Question: Say I have a HTML page that looks like this:
That was created with this code:
'''
<body>
<input type="file" name="uploadFile" id="uploadFile" />
</body>
'''
Is there some way to make the textfield for the file path longer, so that I can read the entire path?
I've seen solutions such as <URL>, but it seems waaay to advanced for my needs.
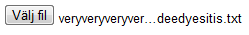
Answer: A 'width' attribute stretches the field for me in Chrome and IE8.
'''
<input type="file" style="width: 100%">
'''
It doesn't work in FF4, though.
JSFiddle: <URL>